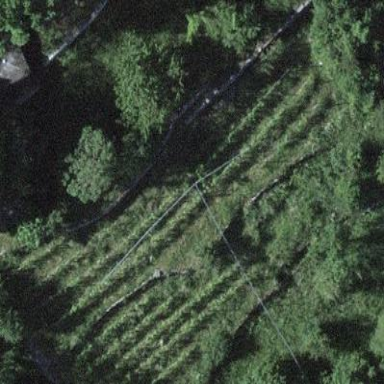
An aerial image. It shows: Vineyard.